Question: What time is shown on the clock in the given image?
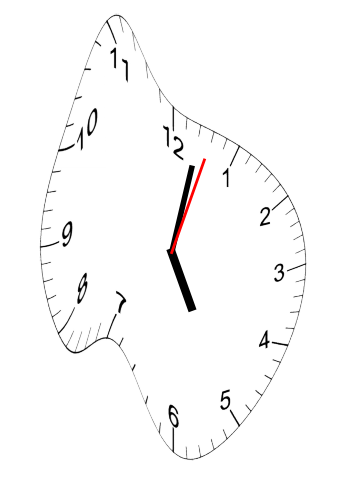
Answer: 05:02:03